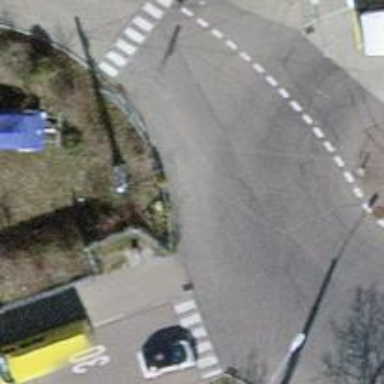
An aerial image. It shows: Residential road with asphalt surface and trolley wires.